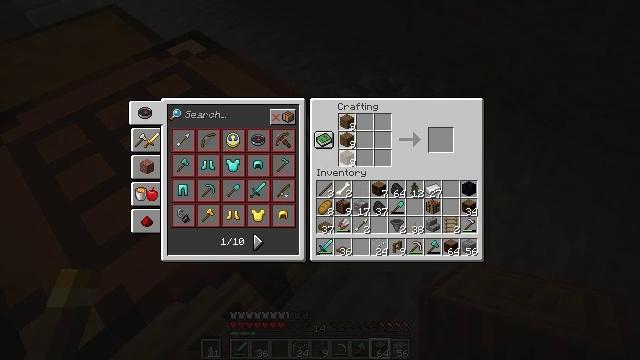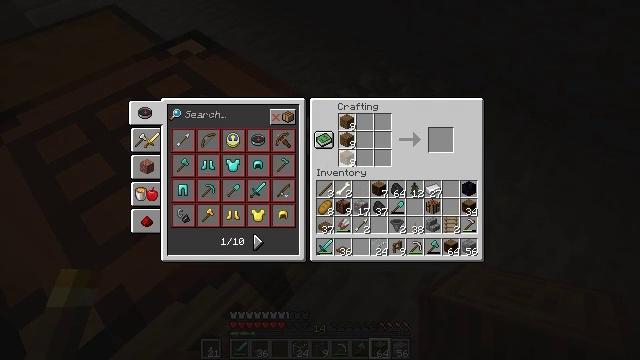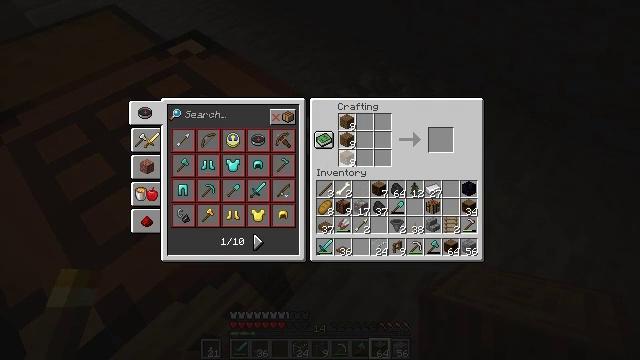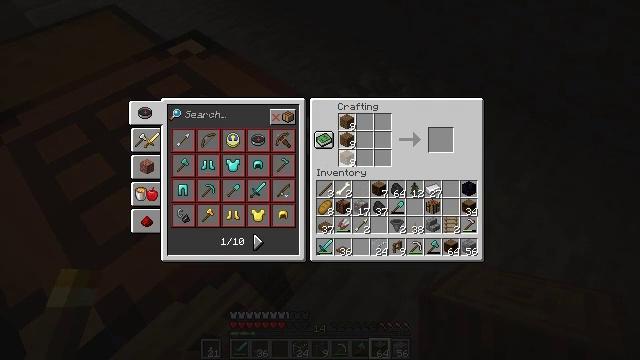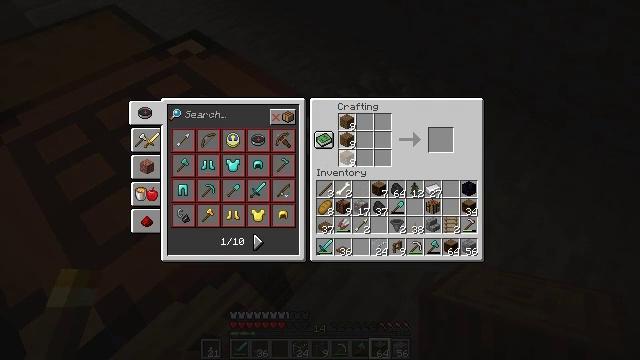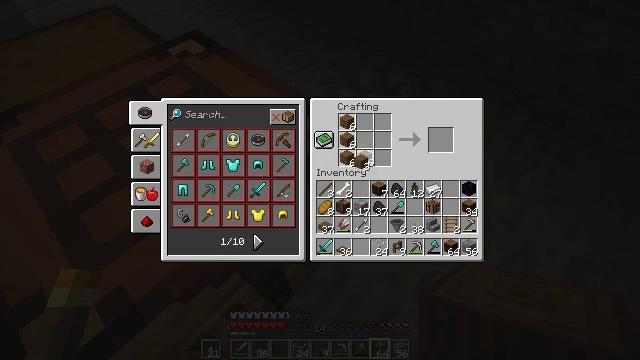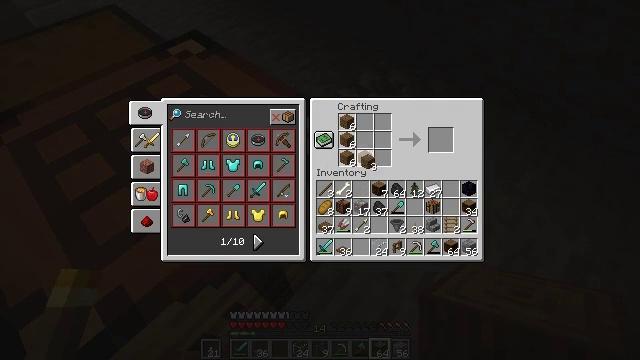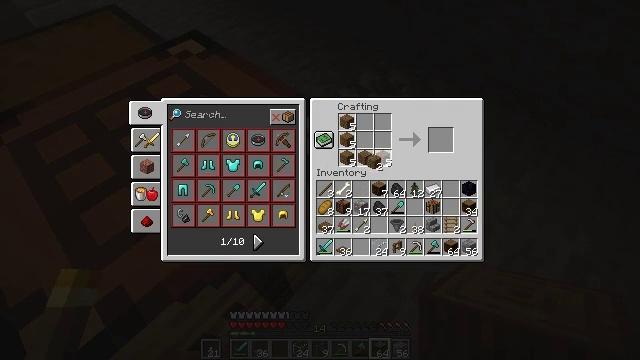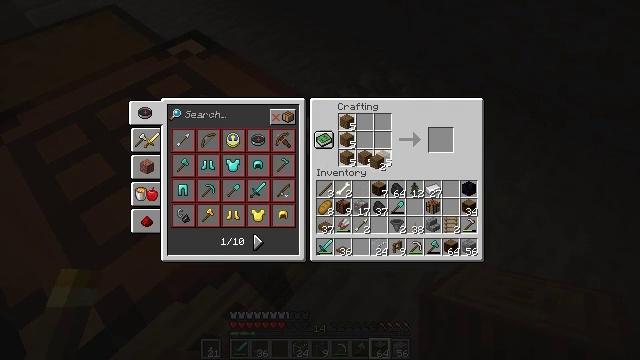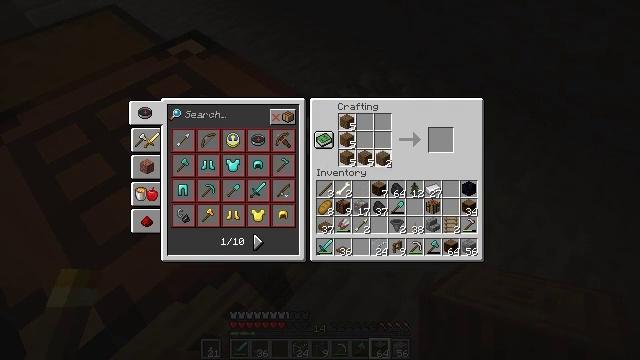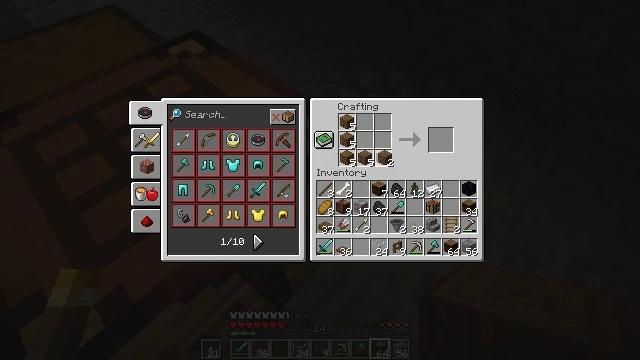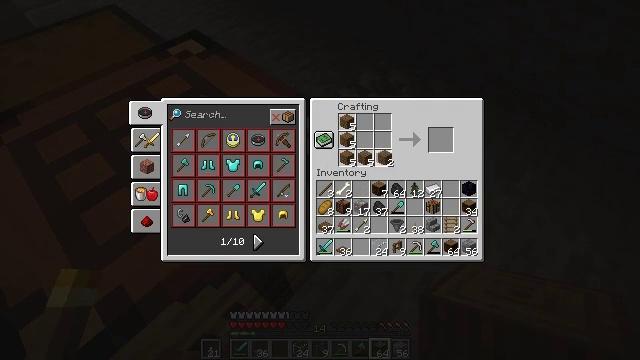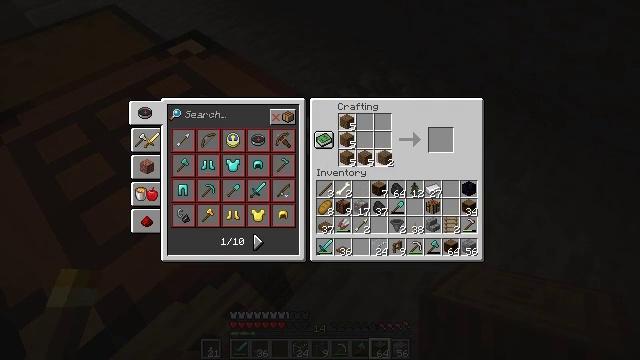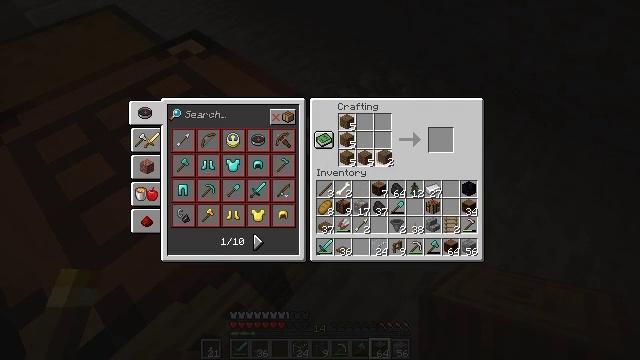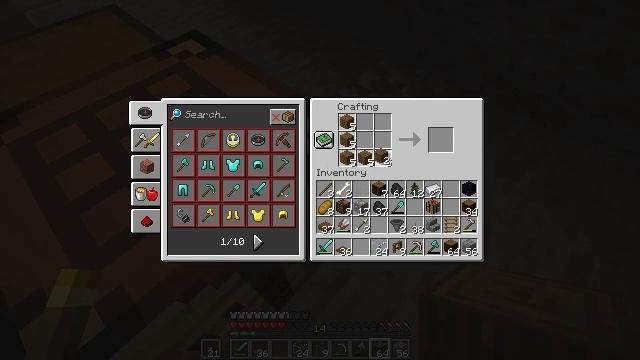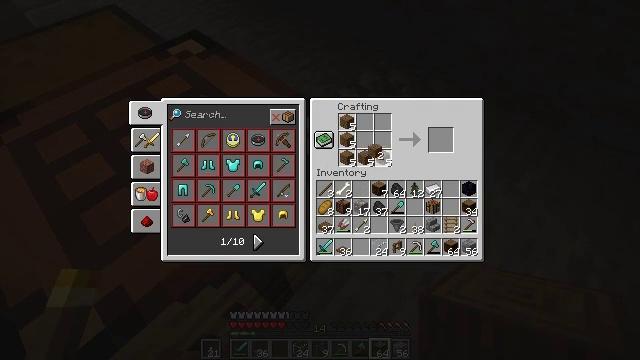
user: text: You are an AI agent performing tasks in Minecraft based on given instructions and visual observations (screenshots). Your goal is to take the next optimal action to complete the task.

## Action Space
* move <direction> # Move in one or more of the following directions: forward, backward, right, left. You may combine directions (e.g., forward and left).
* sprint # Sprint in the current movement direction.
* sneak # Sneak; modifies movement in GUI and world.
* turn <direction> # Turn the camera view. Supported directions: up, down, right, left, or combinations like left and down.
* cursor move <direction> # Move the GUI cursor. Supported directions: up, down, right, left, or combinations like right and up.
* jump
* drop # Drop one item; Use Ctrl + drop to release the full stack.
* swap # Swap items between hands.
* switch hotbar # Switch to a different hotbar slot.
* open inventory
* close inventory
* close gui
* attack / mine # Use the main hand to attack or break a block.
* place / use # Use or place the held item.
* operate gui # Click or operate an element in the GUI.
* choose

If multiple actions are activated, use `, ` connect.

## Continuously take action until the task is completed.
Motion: motion action
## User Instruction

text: Interact with the crafting table and make spruce stairs.
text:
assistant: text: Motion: sneak, operate gui
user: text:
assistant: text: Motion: sneak, operate gui
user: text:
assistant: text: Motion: sneak, operate gui
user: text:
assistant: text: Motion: sneak, operate gui
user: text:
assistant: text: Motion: sneak, operate gui
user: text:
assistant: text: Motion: sneak, cursor move right, operate gui
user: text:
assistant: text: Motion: sneak, operate gui
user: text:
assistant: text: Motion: sneak, operate gui
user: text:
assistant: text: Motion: sneak, operate gui
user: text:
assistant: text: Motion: sneak, operate gui
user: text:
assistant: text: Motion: sneak, operate gui
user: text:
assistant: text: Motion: sneak, operate gui
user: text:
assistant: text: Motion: sneak, operate gui
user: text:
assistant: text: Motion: sneak, operate gui
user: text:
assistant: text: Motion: sneak, operate gui
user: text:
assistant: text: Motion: sneak, operate gui
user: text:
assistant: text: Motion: sneak, operate gui
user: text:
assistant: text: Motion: sneak, operate gui
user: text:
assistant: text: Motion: sneak, operate gui
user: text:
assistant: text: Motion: sneak, operate gui
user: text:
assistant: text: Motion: sneak, operate gui
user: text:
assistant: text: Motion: sneak, operate gui
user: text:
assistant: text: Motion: sneak, operate gui
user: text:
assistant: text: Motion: sneak
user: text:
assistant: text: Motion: sneak
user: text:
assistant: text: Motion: sneak, cursor move right and down
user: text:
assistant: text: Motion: sneak, cursor move right and down
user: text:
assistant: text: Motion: cursor move right
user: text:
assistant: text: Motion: no_op
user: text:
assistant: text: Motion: no_op